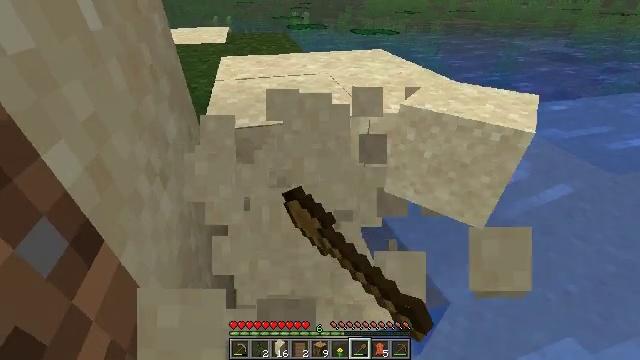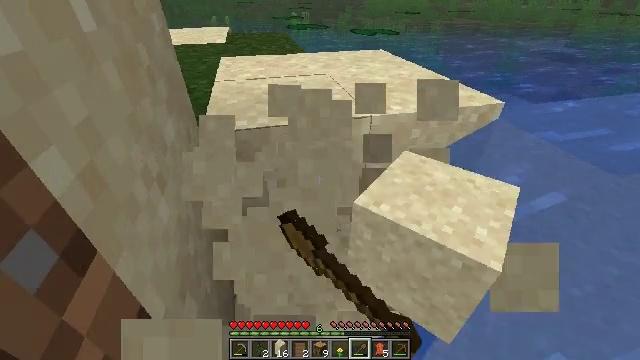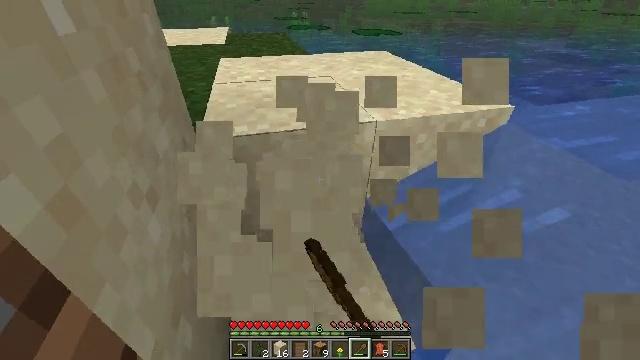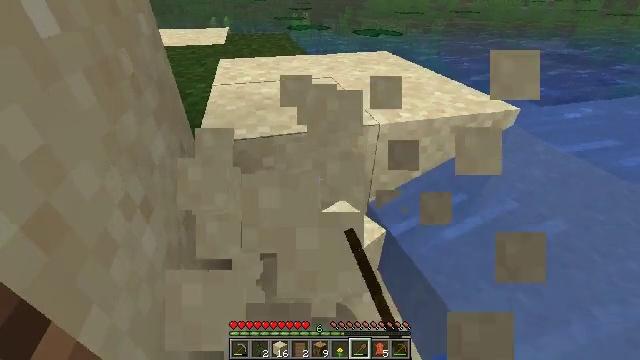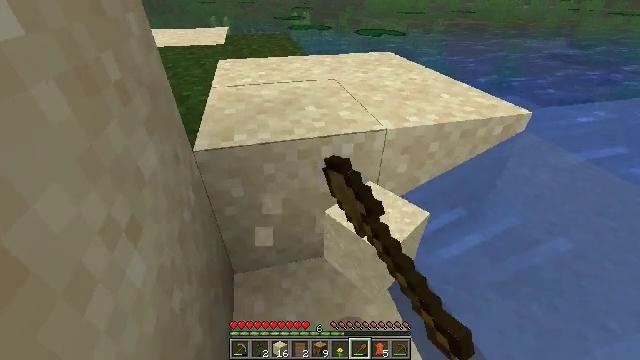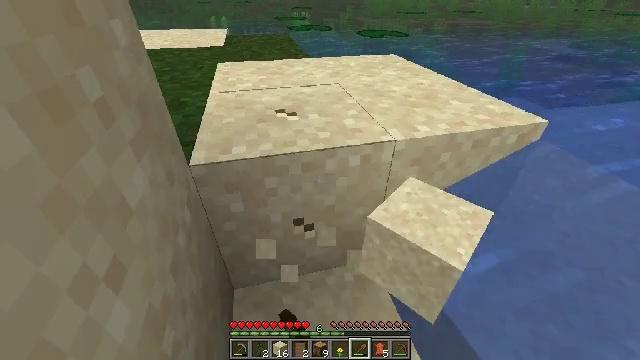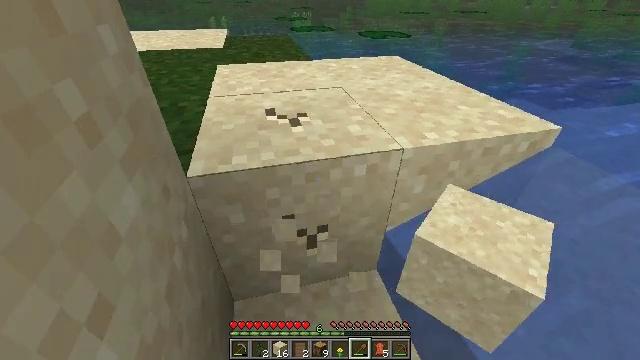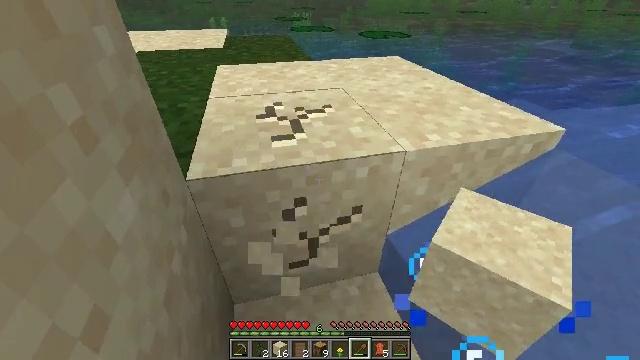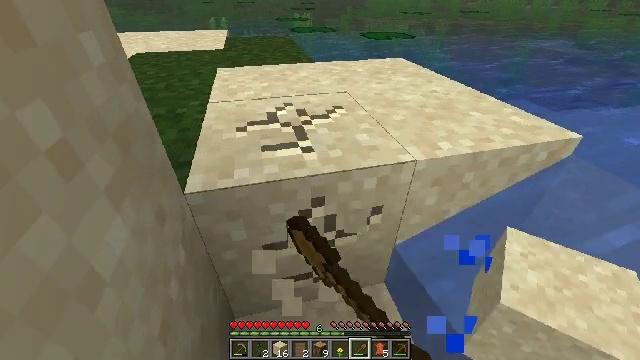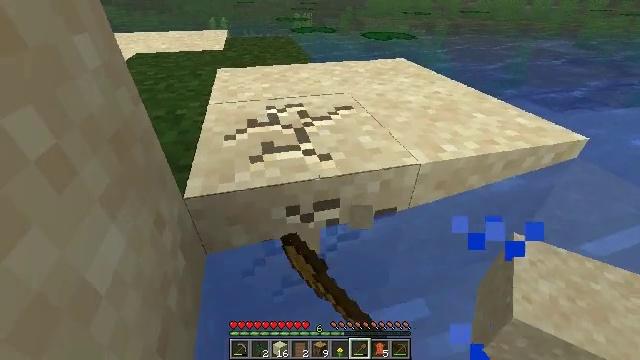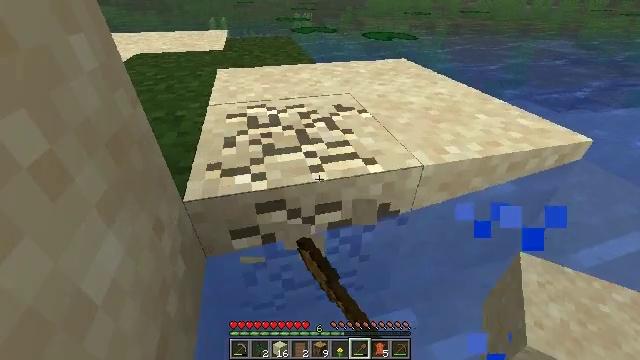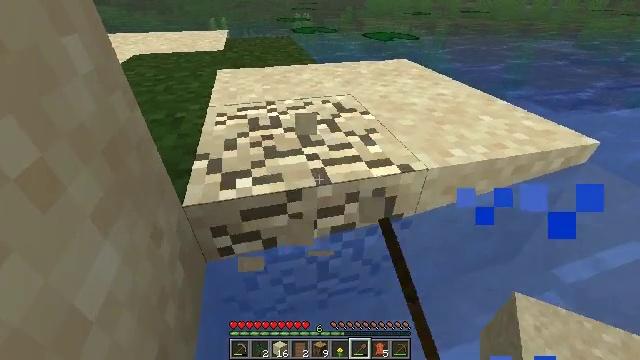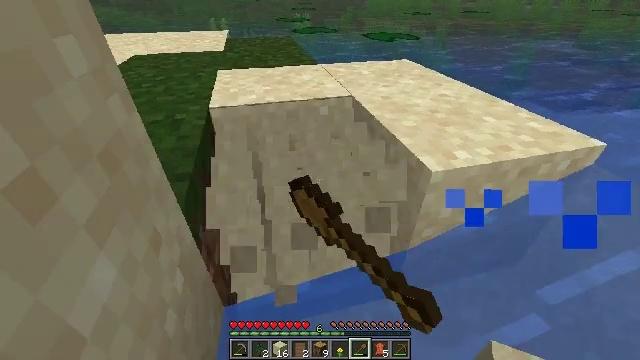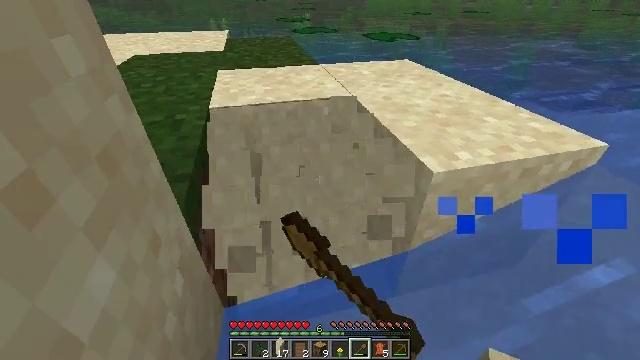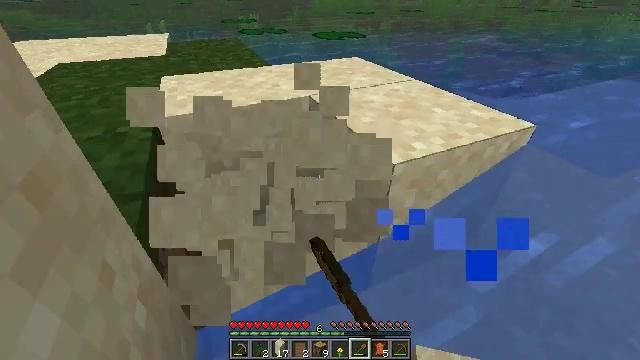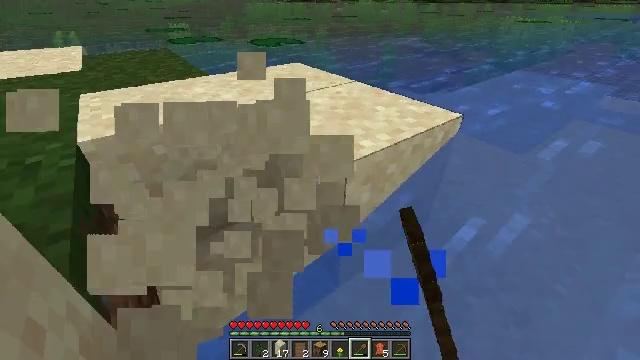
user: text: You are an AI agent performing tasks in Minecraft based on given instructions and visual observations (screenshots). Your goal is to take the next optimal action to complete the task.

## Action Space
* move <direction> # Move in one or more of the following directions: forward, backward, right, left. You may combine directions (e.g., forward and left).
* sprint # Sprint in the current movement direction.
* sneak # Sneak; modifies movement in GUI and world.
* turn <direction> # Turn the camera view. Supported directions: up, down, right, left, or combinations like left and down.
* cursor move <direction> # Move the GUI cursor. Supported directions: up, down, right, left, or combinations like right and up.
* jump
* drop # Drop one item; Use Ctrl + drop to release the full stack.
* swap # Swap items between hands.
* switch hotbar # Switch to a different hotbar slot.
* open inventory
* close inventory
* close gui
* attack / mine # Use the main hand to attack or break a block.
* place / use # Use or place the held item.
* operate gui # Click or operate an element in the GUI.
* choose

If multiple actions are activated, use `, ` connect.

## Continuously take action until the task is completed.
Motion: motion action
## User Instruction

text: Mine sand by the water.
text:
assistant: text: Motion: move forward, attack / mine
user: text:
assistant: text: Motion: move forward, attack / mine
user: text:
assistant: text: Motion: move forward, attack / mine
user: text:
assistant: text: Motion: move forward, attack / mine
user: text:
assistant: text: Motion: move forward, attack / mine
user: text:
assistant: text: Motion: attack / mine
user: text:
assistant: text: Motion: attack / mine
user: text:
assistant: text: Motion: attack / mine
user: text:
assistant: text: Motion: attack / mine
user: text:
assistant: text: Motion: attack / mine
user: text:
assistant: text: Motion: attack / mine
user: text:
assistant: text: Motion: attack / mine
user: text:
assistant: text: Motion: attack / mine
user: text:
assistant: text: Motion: turn right, attack / mine
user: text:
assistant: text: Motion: turn right and up, attack / mine
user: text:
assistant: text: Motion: turn right and up, attack / mine
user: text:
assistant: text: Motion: attack / mine
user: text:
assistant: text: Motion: attack / mine
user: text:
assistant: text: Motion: attack / mine
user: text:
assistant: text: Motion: move forward, attack / mine
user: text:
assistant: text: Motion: move forward, attack / mine
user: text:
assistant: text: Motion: move forward, attack / mine
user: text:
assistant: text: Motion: move forward, attack / mine
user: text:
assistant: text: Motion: move forward, attack / mine
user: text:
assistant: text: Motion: turn left, attack / mine
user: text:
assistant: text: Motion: turn left, attack / mine
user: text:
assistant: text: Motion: attack / mine
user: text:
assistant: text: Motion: attack / mine
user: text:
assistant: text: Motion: attack / mine
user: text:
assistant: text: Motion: move forward, attack / mine